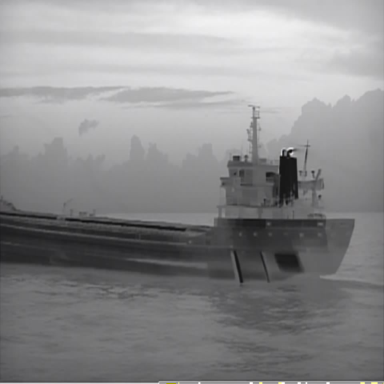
There is a liner in the infrared image.